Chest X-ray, PA view. Patient: 62 years old, sex F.
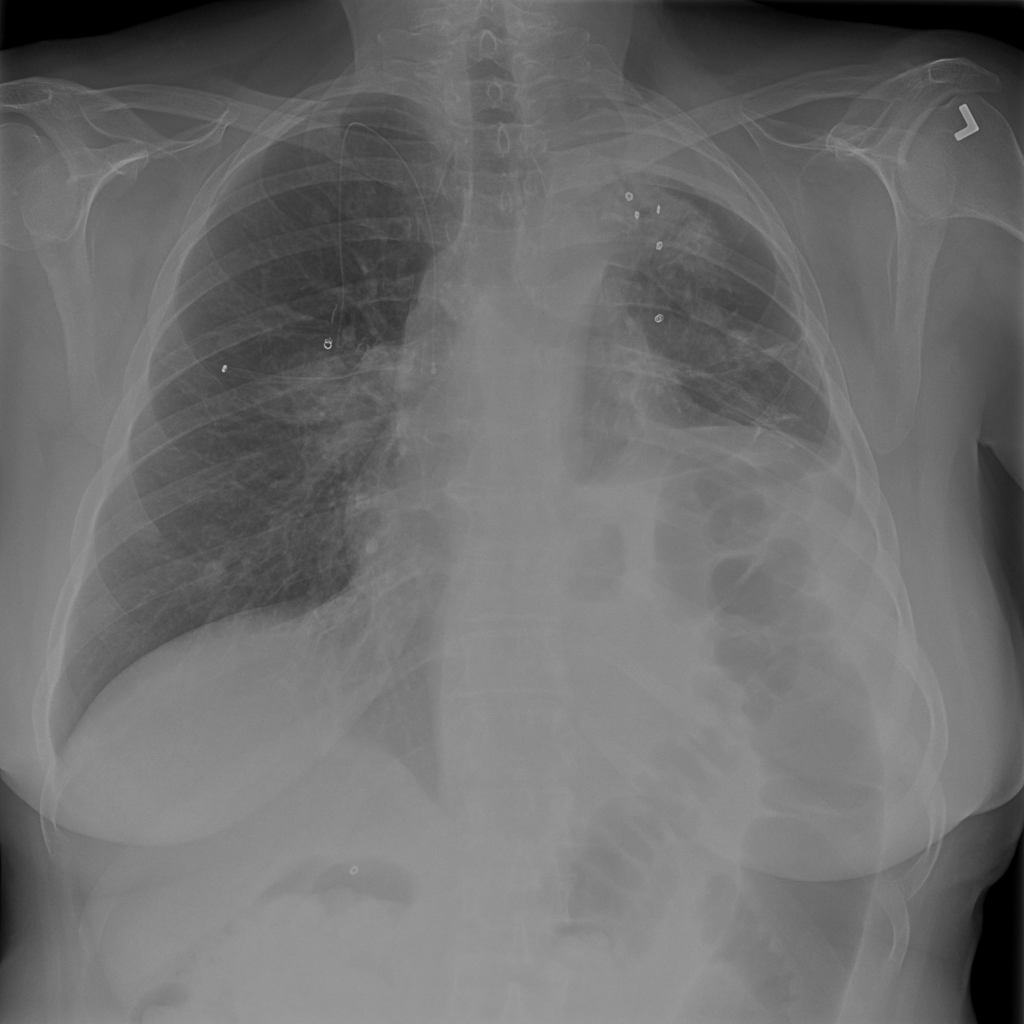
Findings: Effusion, Nodule